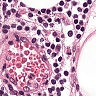
Metastatic tissue present: no